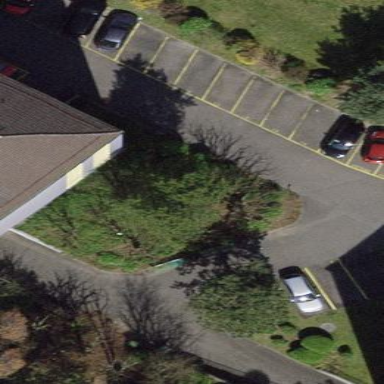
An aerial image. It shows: Street side parking area.